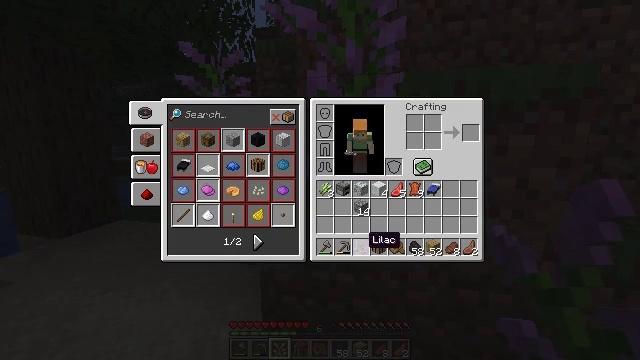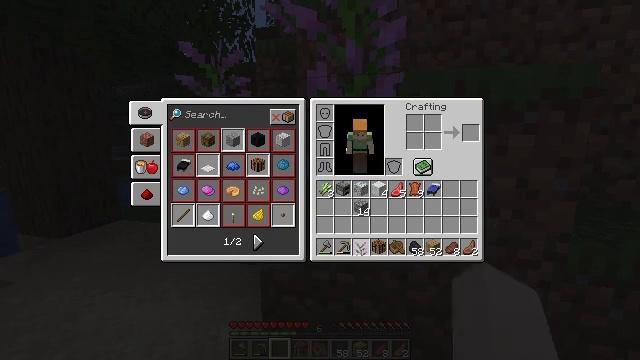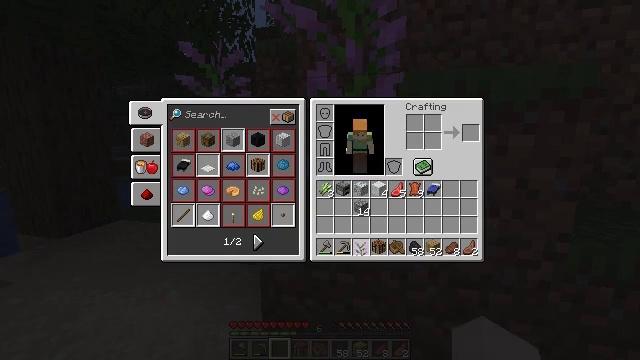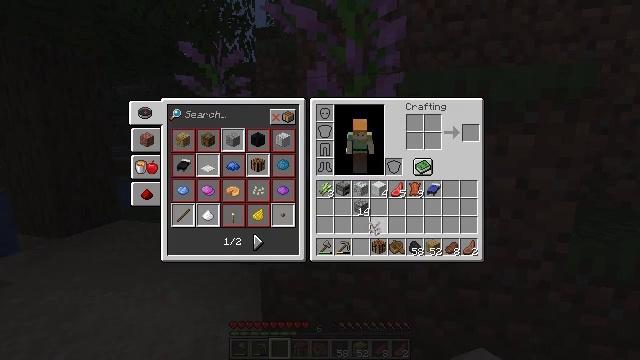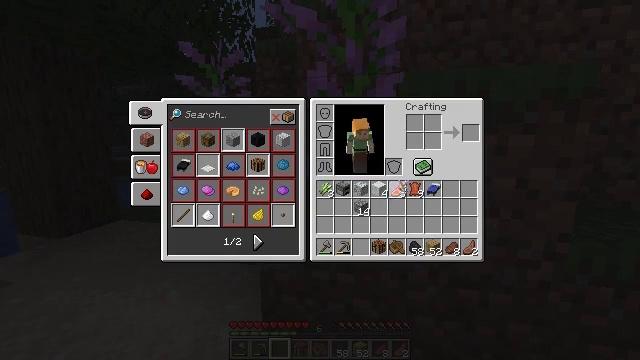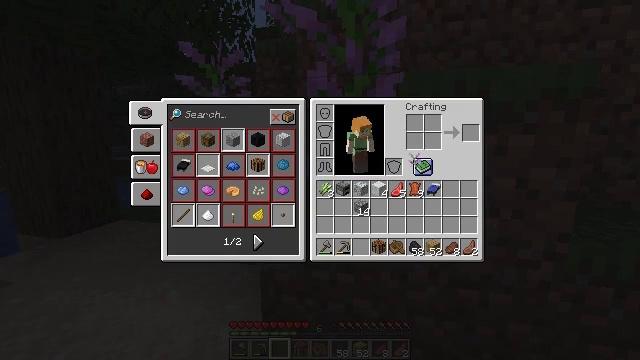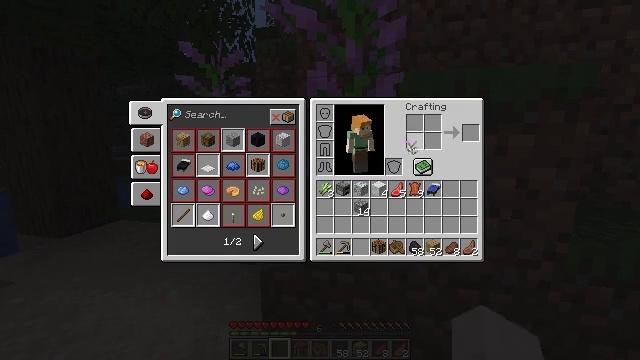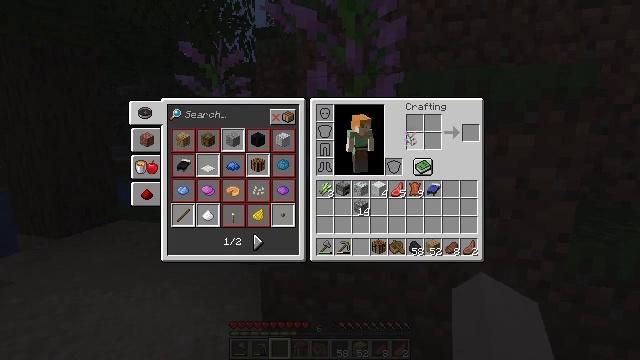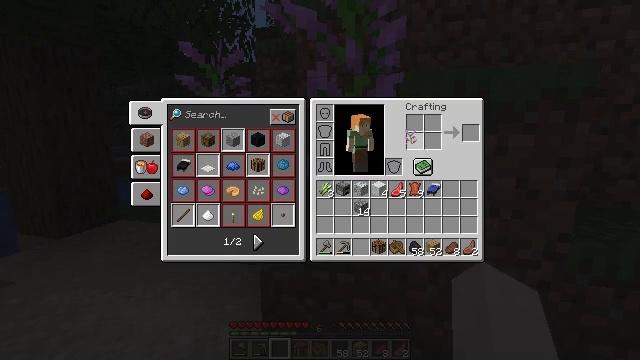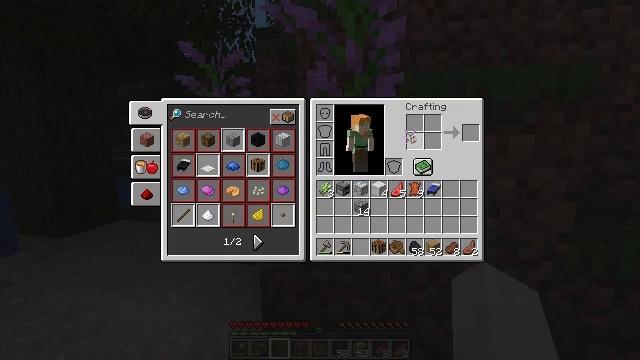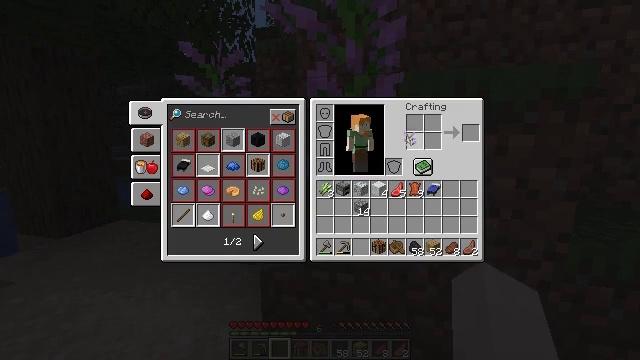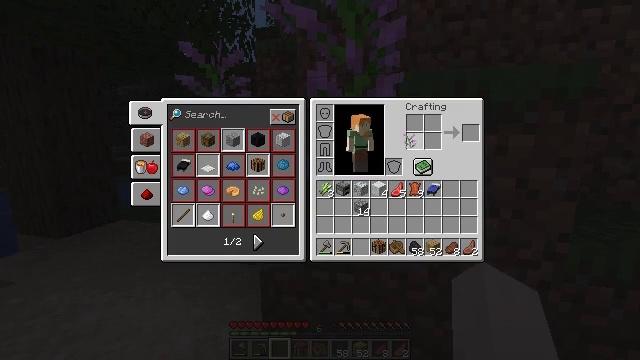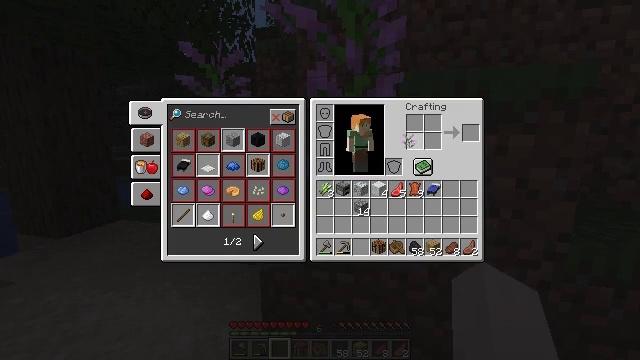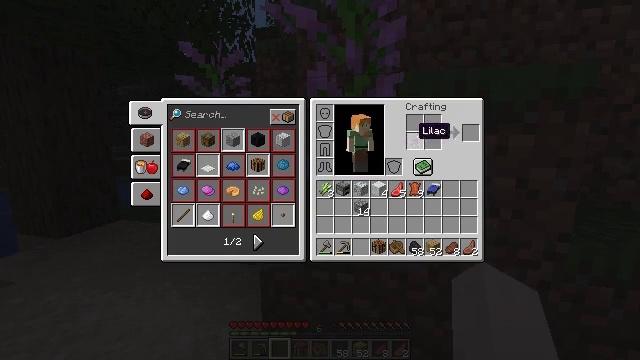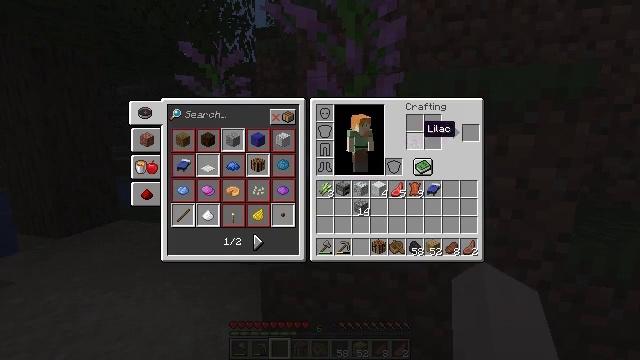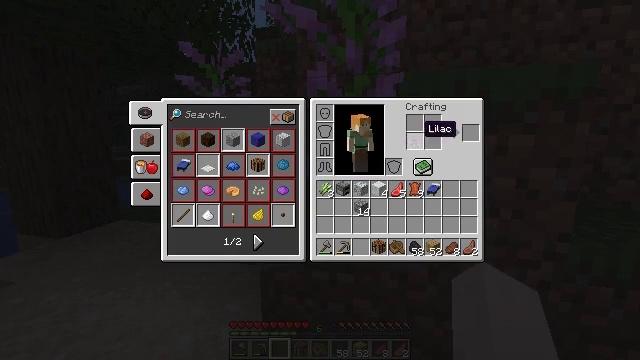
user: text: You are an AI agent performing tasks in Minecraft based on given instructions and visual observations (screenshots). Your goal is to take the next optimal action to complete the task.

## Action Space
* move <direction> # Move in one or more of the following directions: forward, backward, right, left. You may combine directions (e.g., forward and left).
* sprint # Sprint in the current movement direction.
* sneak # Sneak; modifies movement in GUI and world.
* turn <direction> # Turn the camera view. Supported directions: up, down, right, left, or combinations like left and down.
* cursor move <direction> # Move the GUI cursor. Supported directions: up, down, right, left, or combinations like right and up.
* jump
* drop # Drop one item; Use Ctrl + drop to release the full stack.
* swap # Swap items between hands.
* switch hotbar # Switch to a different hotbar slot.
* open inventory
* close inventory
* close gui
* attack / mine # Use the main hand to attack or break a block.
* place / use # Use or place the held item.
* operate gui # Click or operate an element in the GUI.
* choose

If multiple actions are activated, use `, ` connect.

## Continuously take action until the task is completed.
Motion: motion action
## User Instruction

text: Craft magenta dye.
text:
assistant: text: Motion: operate gui
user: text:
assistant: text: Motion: operate gui
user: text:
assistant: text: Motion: cursor move right and up
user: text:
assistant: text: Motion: cursor move right and up
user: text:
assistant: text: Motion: cursor move right and up
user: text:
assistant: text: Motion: cursor move up
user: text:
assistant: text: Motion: cursor move up
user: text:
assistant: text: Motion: no_op
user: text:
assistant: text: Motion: no_op
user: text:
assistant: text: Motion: operate gui
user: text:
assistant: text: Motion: operate gui
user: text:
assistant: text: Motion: sneak, operate gui
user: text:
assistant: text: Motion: sneak
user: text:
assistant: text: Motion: sneak
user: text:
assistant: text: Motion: sneak
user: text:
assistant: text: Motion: sneak
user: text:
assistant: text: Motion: sneak, cursor move right
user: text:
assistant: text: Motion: sneak
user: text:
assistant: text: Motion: sneak
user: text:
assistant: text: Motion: sneak
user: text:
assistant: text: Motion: sneak, cursor move right
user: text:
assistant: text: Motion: sneak
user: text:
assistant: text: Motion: sneak
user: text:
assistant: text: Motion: sneak
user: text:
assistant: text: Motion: sneak
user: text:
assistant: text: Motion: sneak
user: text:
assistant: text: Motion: sneak, cursor move right
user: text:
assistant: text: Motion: sneak
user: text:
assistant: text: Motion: sneak
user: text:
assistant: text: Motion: sneak